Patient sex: M
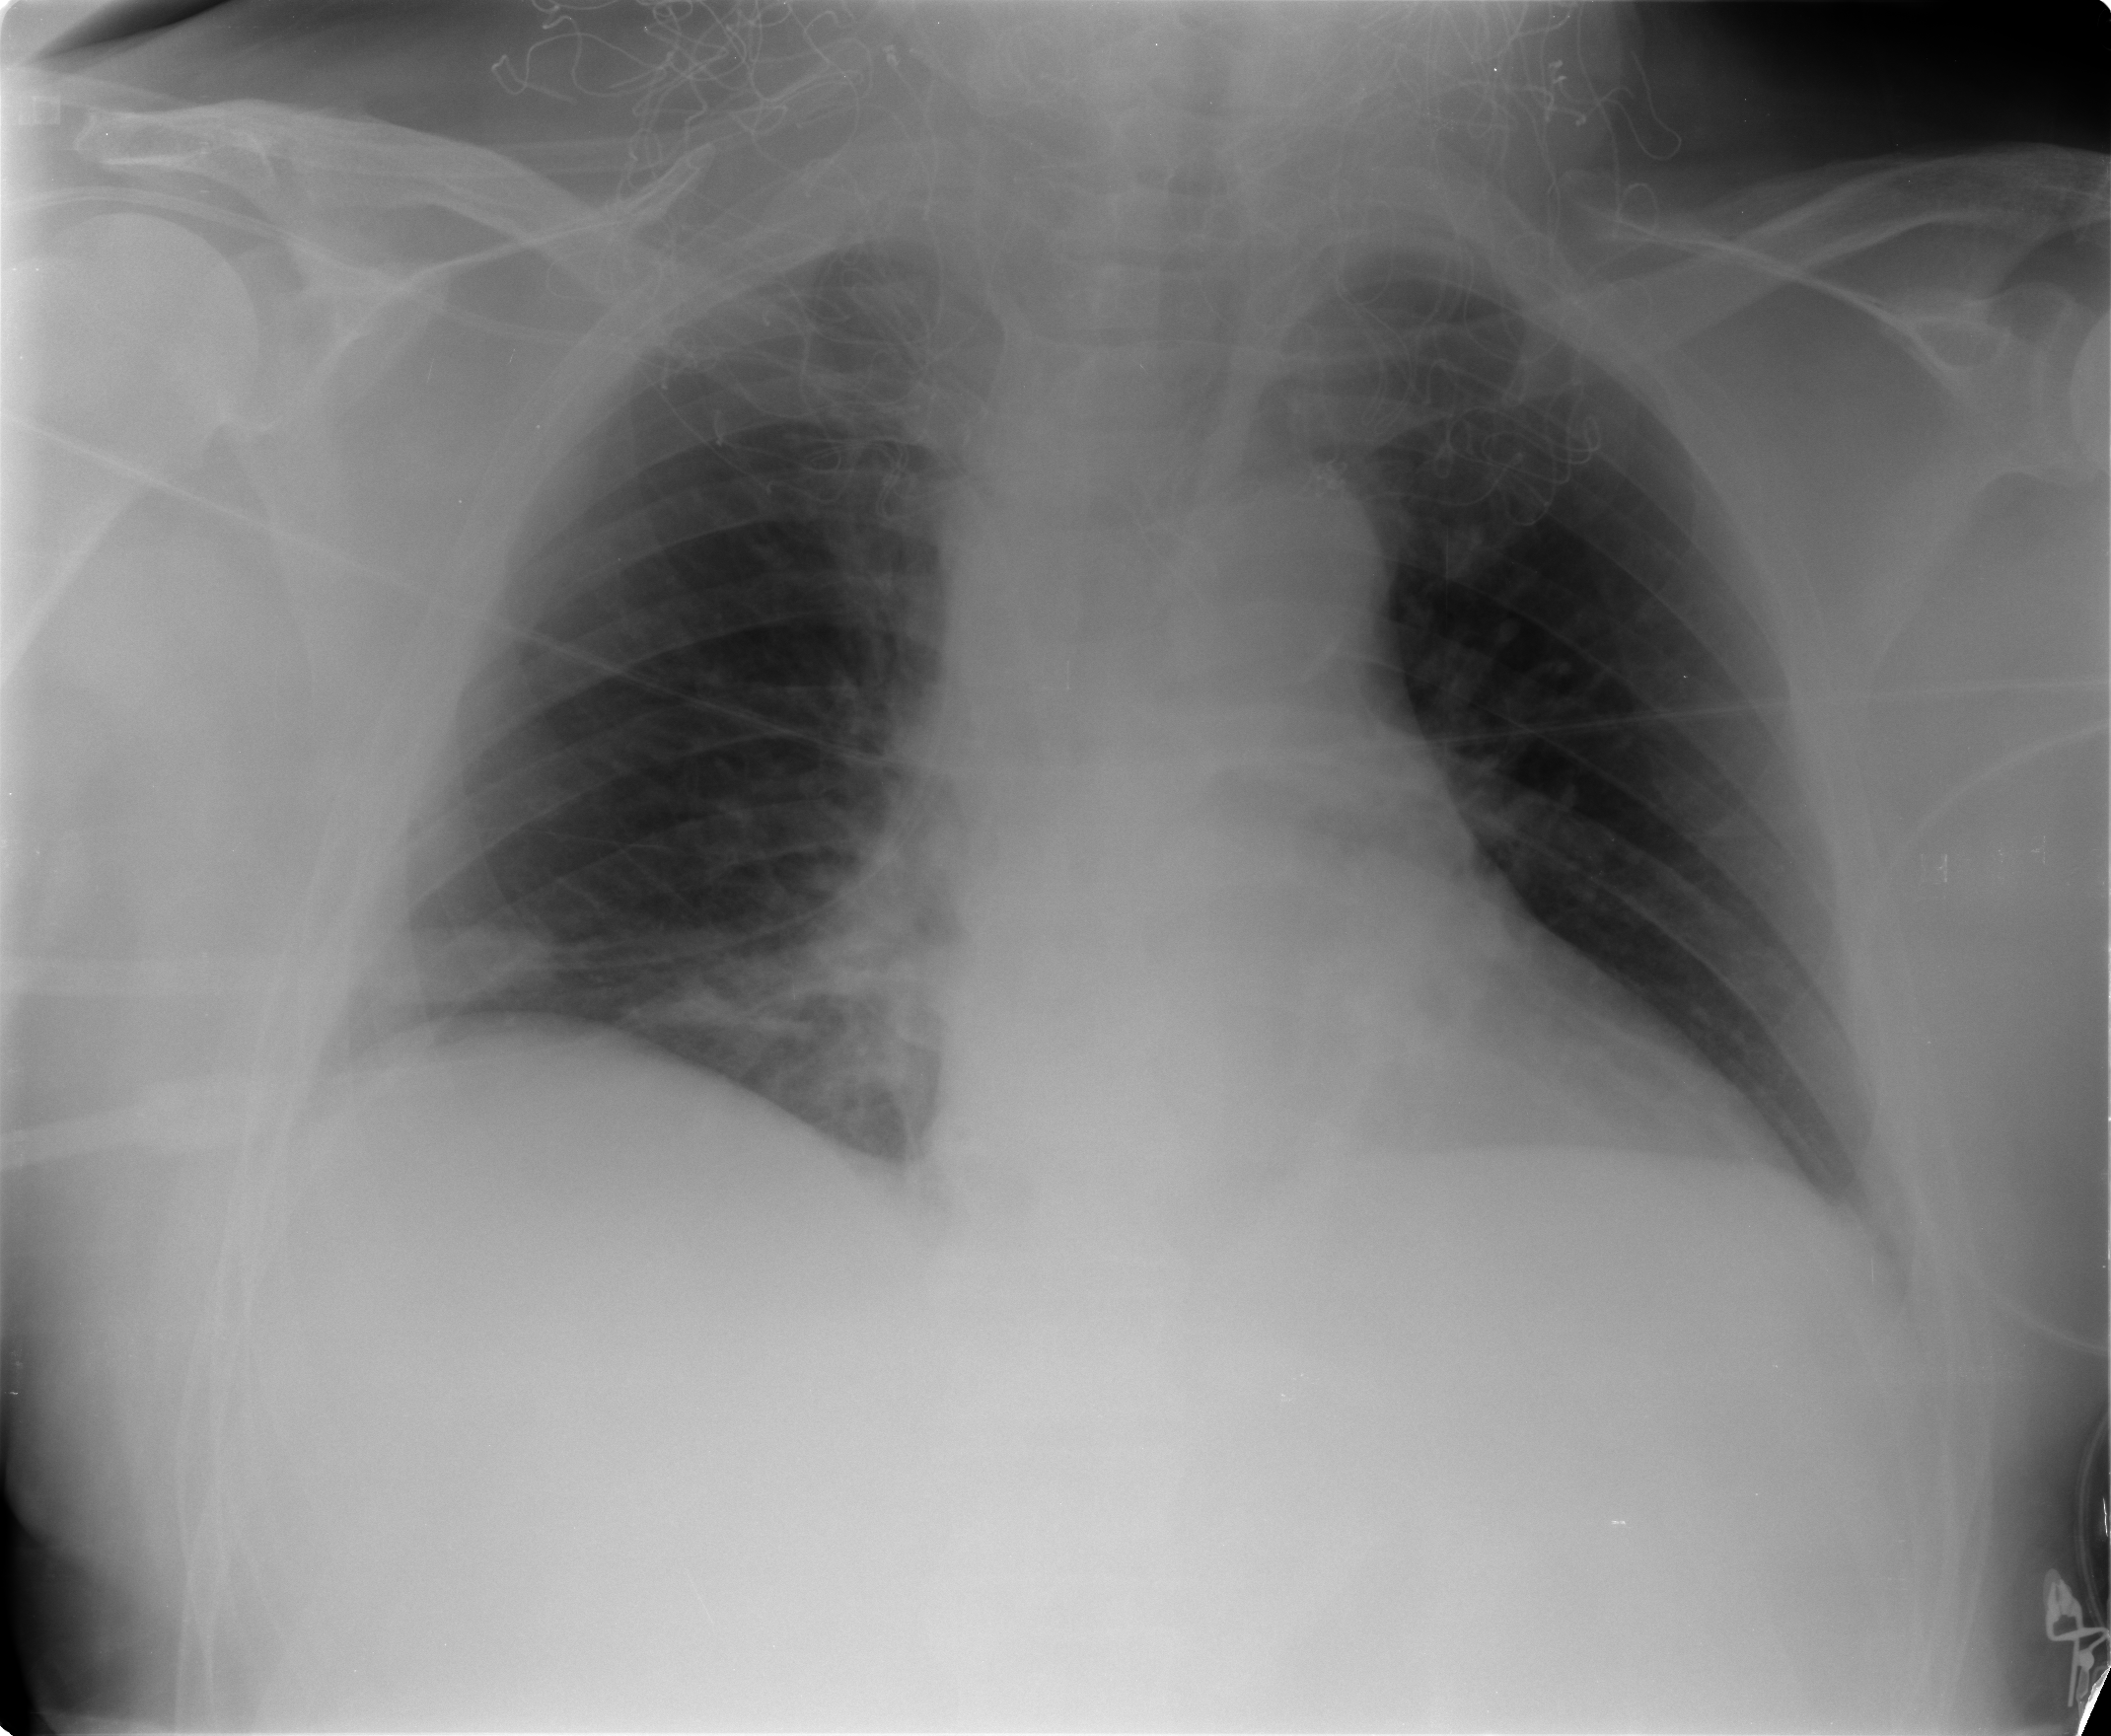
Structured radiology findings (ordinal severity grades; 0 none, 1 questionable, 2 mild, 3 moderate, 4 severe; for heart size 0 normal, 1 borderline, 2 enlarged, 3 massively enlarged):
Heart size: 0
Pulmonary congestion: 0
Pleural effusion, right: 0
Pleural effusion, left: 0
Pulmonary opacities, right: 0
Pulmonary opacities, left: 0
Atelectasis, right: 1
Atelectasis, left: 0